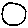
Label: circle